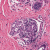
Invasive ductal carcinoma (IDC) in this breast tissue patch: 0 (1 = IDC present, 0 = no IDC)